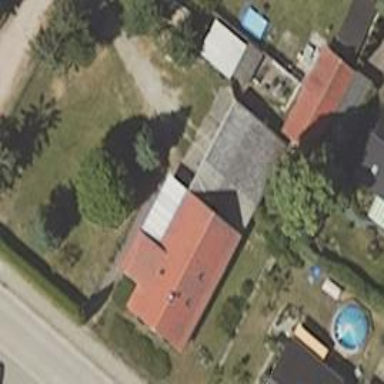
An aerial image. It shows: Simple house.